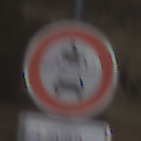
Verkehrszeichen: VerbotKraftfahrzeuge
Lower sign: BesondereFahrzeugeUndTransportgueter2
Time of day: Midday
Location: Outdoor (Nature)
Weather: Clear
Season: NotSpecified
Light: Natural